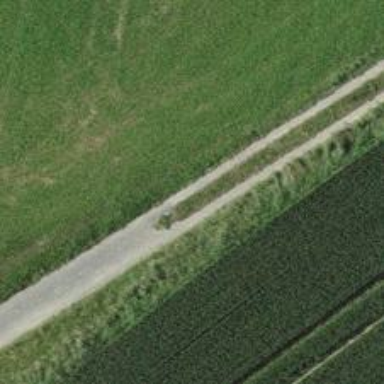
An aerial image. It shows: Well-maintained track road with grade 1 tracktype.